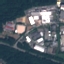
Land use / land cover: Industrial